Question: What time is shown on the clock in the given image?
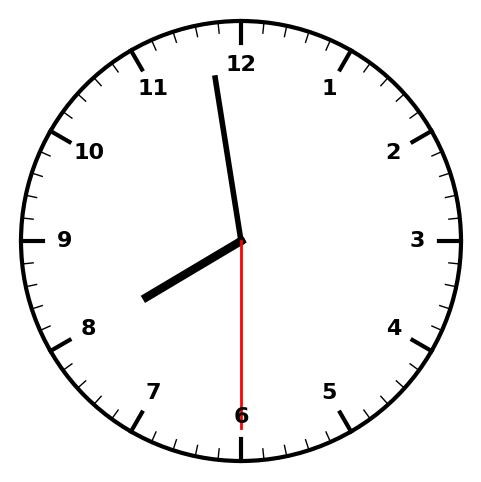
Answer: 07:58:30